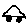
Label: car